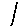
Label: star